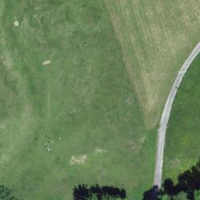
EUNIS habitat code: 24
Species observed at this site:
Gryllus campestris